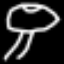
Label: mushroom